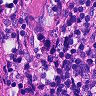
Metastatic tissue present: no